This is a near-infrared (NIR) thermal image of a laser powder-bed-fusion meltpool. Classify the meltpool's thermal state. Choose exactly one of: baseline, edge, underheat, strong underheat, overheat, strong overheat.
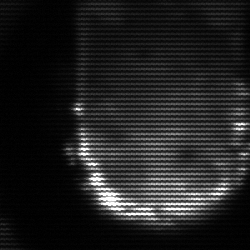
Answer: baseline